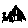
Label: circle